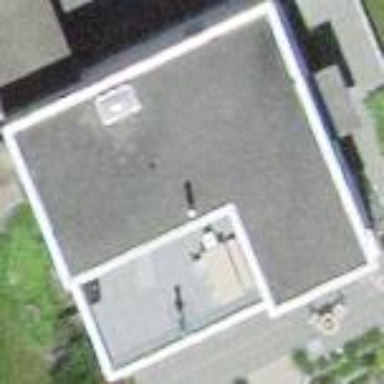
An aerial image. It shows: Detached building.